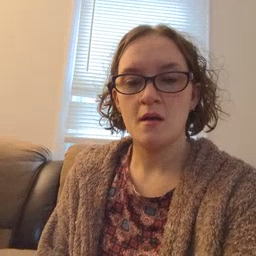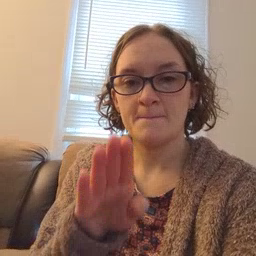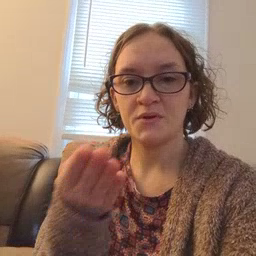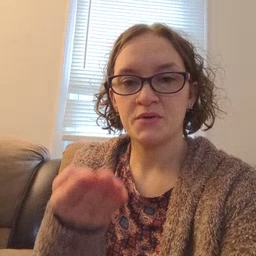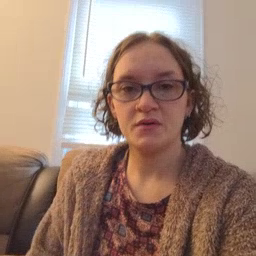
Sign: book